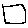
Label: square